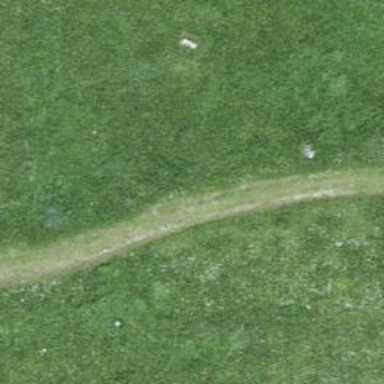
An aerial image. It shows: Track with ground surface of grade3.